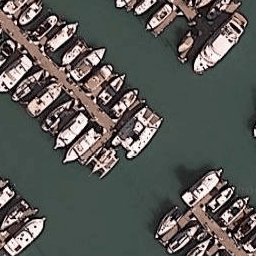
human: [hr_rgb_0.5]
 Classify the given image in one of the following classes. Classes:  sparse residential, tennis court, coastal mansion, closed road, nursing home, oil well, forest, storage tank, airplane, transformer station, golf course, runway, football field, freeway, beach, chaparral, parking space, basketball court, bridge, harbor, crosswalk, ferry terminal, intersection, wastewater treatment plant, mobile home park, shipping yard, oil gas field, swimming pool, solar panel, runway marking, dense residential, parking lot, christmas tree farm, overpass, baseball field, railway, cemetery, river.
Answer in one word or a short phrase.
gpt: harbor